Aerial crown-view tile of a tropical tree (Barro Colorado Island, Panama), acquired 20241216:
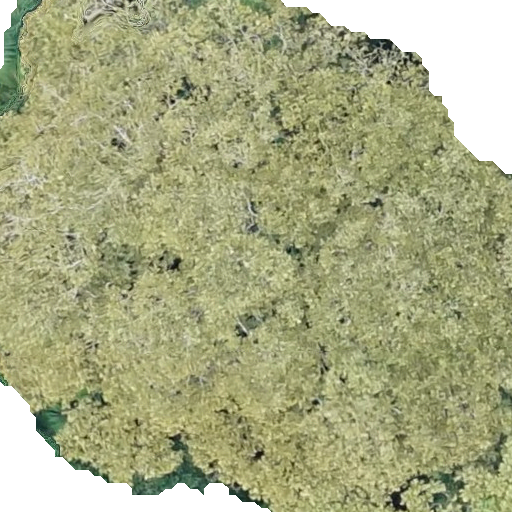
Species: Dipteryx oleifera
GBIF accepted scientific name: Dipteryx oleifera
Crown area: 418.158 m²